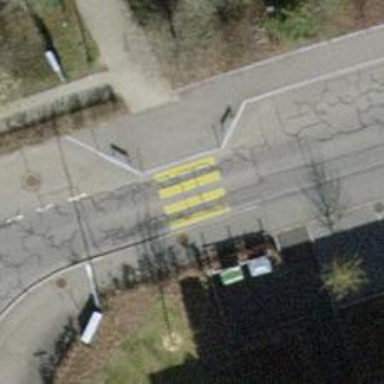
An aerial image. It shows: Uncontrolled zebra crossing on the road.